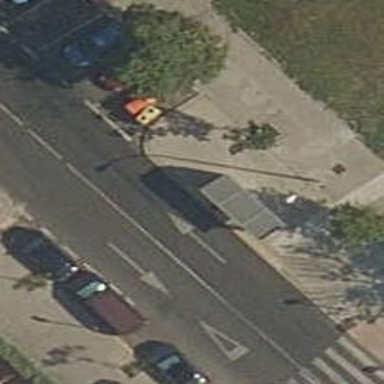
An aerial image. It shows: Public transport stop position.